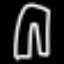
Label: pants